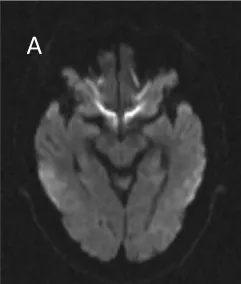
Radiological examinations of case 2 before and after intravenous immunoglobulin (IVIg). (A, B) No evidence of cerebral infarction before IVIg on diffusion-weighted imaging (DWI).
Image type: radiology (mri)